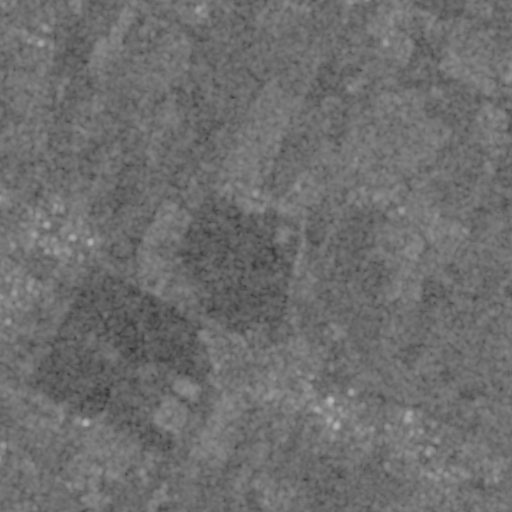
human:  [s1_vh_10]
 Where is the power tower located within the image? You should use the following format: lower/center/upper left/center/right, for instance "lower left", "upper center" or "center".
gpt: The power tower is located in the upper right of the image.
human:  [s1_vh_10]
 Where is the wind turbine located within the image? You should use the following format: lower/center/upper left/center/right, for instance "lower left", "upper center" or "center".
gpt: The wind turbine is located in the center right of the image.
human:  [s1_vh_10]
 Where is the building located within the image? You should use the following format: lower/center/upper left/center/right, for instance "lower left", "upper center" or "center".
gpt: There is no building in the image.

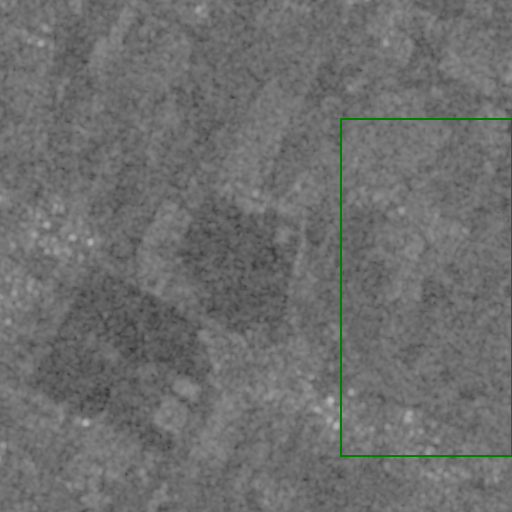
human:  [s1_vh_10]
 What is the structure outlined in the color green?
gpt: The structure outlined in green is a crop field.
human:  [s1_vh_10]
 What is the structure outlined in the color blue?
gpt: There is no blue outline.